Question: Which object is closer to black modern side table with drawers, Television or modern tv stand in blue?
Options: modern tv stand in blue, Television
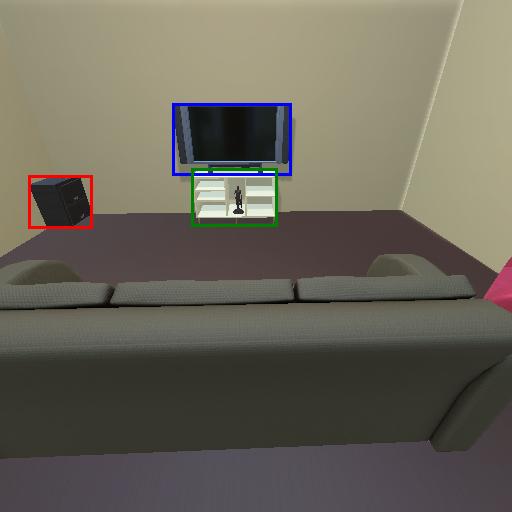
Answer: modern tv stand in blue